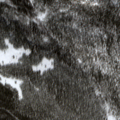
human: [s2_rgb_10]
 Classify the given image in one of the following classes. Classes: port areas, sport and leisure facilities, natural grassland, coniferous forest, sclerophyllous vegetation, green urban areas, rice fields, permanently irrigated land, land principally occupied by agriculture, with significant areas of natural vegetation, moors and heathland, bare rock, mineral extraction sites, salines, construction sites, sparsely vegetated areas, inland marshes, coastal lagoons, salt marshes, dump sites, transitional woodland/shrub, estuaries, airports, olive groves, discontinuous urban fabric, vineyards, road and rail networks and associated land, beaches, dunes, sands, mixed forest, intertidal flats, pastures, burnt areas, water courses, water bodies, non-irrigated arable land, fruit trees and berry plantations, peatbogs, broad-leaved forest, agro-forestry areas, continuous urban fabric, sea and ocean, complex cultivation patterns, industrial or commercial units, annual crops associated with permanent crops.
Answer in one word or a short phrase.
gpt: coniferous forest, mixed forest, transitional woodland/shrub